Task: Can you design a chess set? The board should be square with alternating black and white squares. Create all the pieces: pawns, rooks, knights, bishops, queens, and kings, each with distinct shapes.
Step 1493:
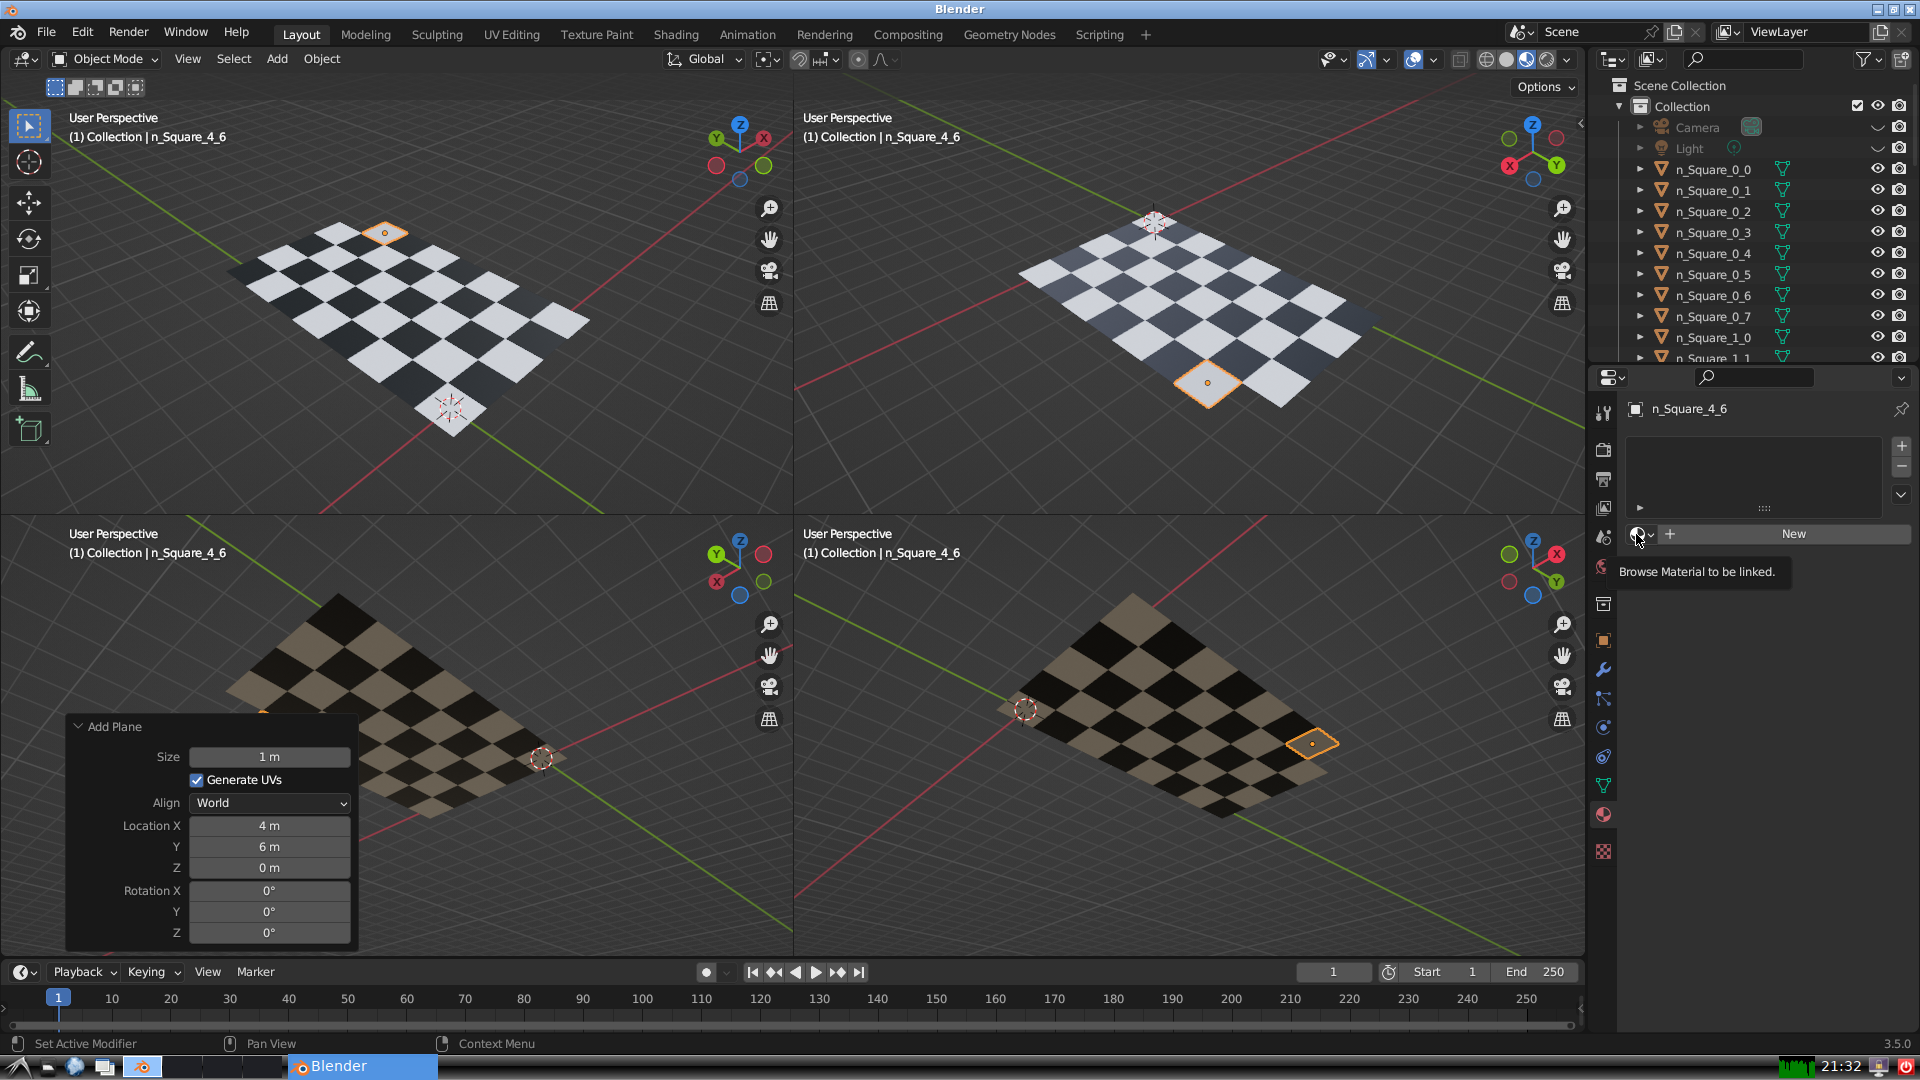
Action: click: no